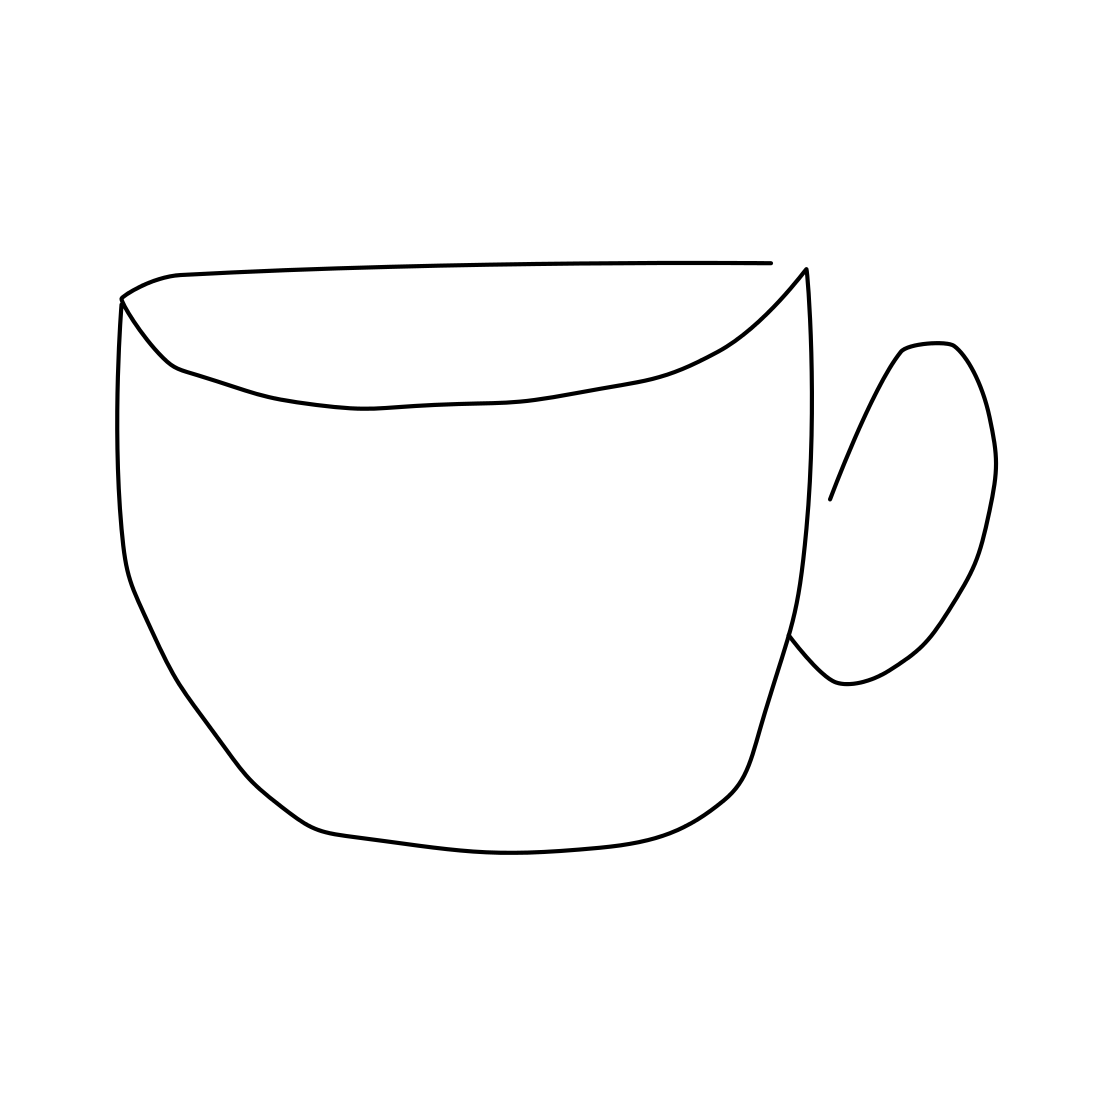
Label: cup